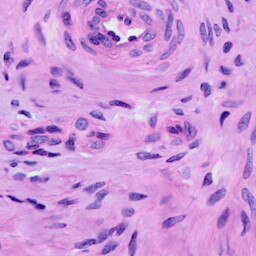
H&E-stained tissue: Cervix